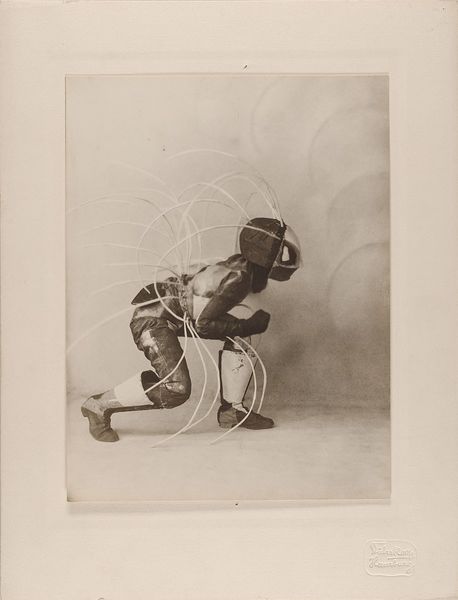
Titel: Tanzmaske 'Toboggan Frau' von Lavinia Schulz
Künstler: Minya Diez-Dührkoop
Standort: Hamburg
Institution: Museum für Kunst und Gewerbe Hamburg
Schlagwörter: silber, tanzen, foto, fotografie, photographie, maske, photo, karton, lichtbild, silbergelatine, theaterfotografie, brom, silbergelatinepapier, bromsilbergelatinepapier, entwicklungspapier, gelatinepapier, schwarzweißpositivverfahren, silbersalzverfahren, schwarzweißfotografie, theaterphotographie, maskentanz, bühnenkunst